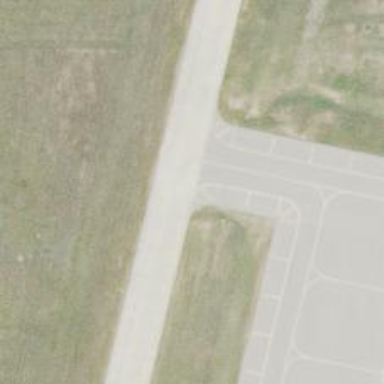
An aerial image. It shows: Image of taxiway at airport.